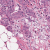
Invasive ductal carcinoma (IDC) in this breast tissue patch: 0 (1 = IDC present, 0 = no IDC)